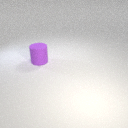
large purple rubber cylinder